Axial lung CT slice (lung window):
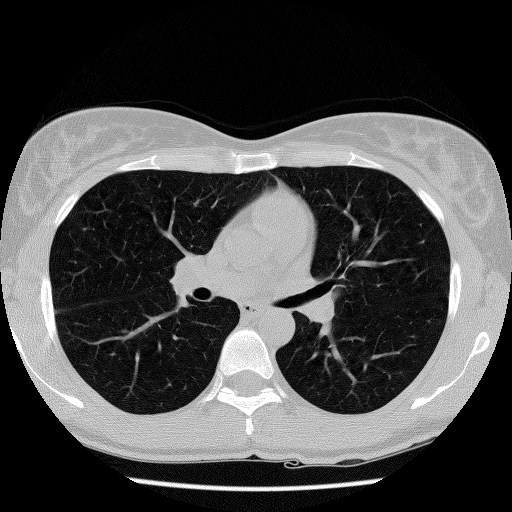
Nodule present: no